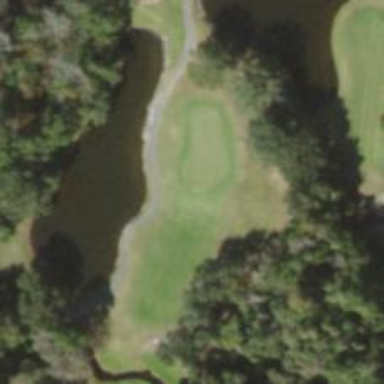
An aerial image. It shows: Golf hole.